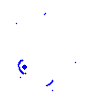
Particle: kaon